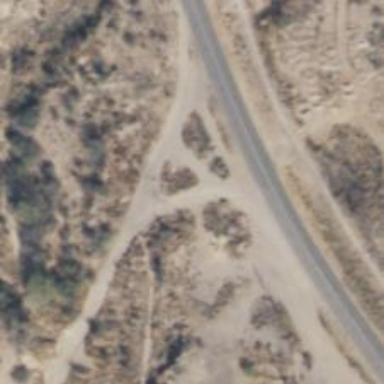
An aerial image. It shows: Track road.